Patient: sex M, age 64
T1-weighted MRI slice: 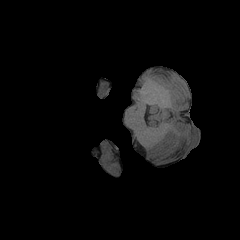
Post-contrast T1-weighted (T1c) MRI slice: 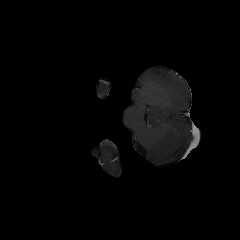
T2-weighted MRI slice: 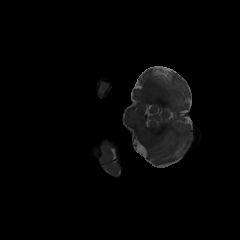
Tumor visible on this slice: no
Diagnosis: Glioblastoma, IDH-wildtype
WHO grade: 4